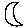
Label: moon